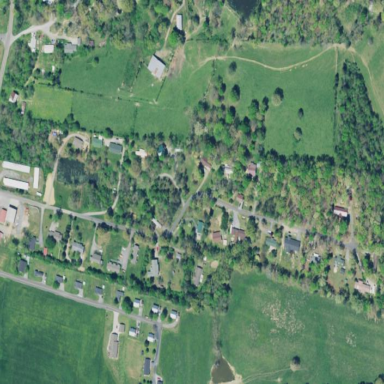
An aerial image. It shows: Rural residential area.